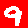
Digit: 9